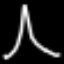
Label: The Eiffel Tower